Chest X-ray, PA view. Patient: 83 years old, sex F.
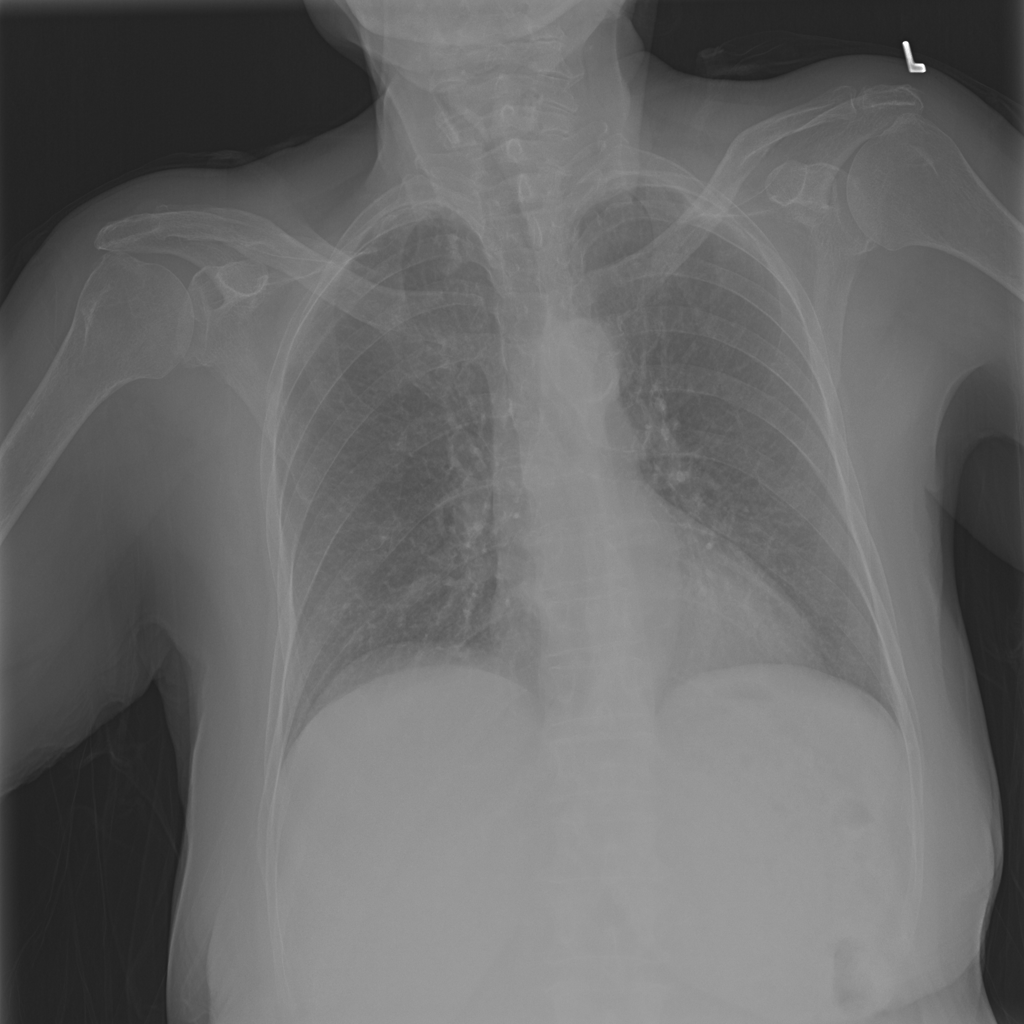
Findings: No Finding